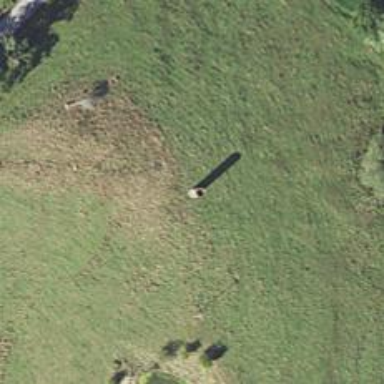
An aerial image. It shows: Silo.